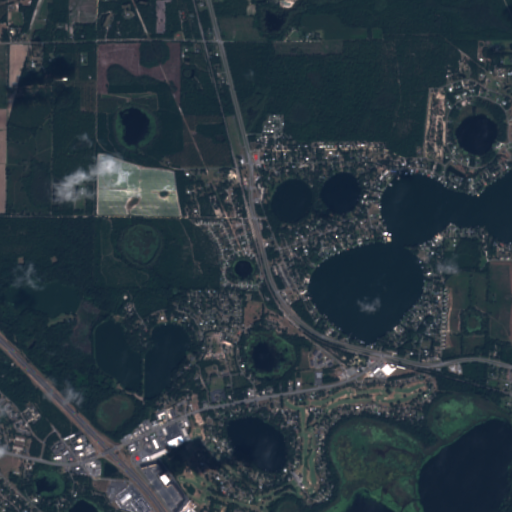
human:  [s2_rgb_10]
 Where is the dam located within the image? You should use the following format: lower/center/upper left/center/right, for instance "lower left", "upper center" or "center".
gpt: The dam is located in the lower left of the image.
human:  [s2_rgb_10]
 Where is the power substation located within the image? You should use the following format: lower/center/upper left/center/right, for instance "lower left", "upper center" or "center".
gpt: The power substation is located in the lower right of the image.
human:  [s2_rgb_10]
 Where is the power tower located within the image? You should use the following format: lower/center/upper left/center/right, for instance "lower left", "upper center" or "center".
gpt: The power tower is located in the upper left of the image.
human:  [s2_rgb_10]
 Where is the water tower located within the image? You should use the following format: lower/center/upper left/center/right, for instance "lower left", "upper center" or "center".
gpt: The water tower is located in the center of the image.
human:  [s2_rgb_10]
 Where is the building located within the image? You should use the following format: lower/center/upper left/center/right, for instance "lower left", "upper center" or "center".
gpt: There is no building in the image.